Interaction volume radius: 10 \u00c5
Interaction volume height: 20 \u00c5
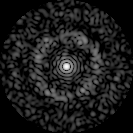
Disorder parameter: 0.8217